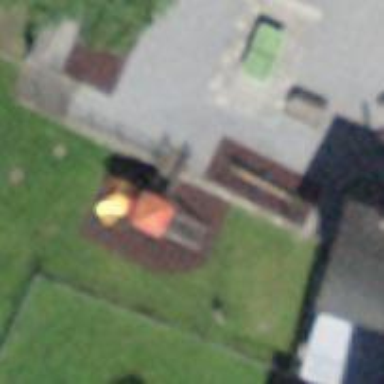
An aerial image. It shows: Playground area for leisure activities on the land.